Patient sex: M
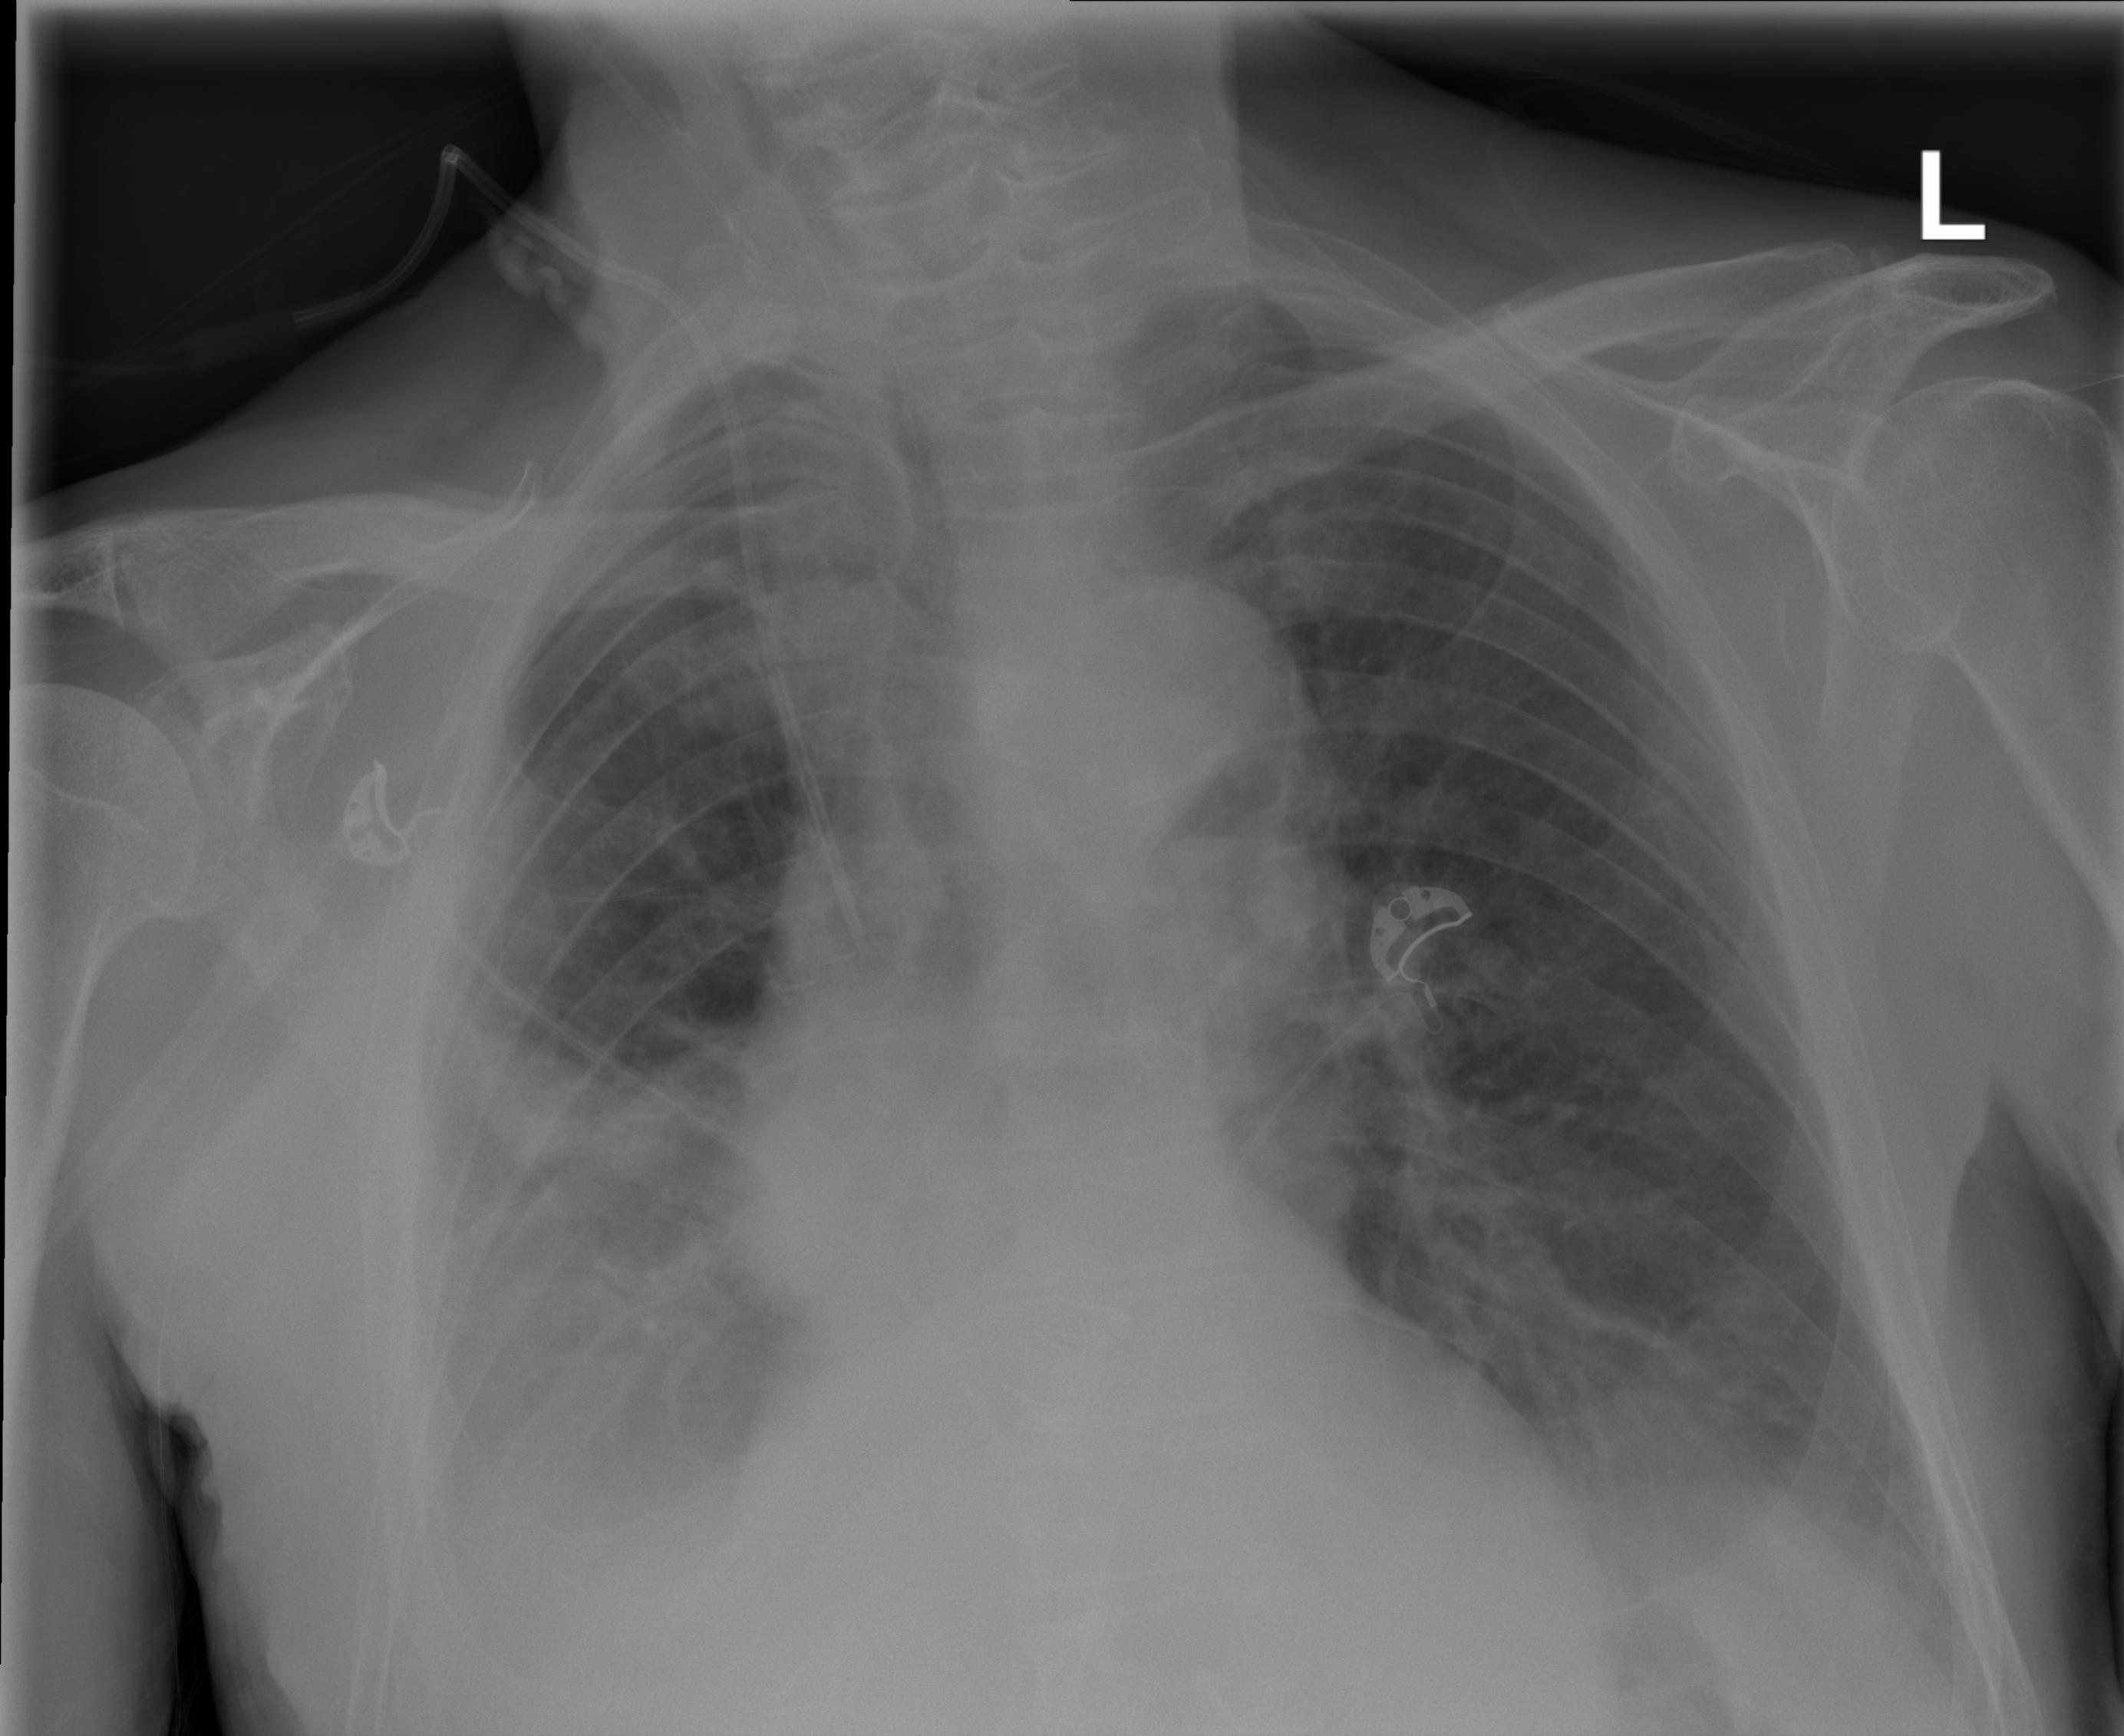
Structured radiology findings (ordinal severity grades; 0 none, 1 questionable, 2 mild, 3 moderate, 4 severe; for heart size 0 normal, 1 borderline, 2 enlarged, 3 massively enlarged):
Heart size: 2
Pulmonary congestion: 0
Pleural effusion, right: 2
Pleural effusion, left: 0
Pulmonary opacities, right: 2
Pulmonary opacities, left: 0
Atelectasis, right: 2
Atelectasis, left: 0